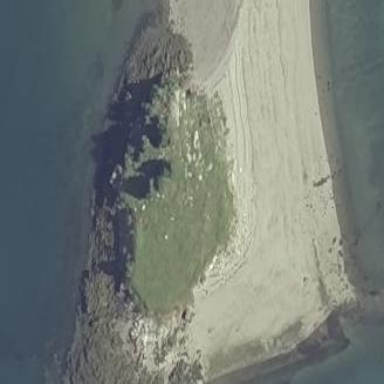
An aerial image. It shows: Islet along the natural coastline.